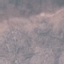
Land use / land cover: HerbaceousVegetation